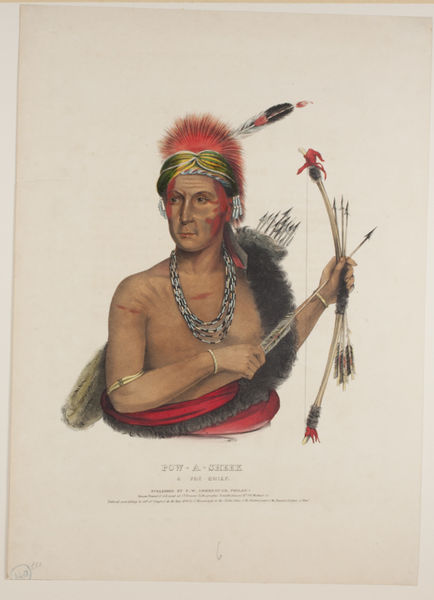
Titel: Pow A Sheek, A Fox Chief
Künstler: J. T. Bowen
Standort: Amherst (Massachusetts, USA)
Institution: Mead Art Museum, Amherst College
Schlagwörter: braun, zeichnung, rot, bogen, feathers, fight, red, soldier, white, black, dark, face, gold, hair, nose, old, painting, portrait, yellow, print, brown, feather, hand, man, skin, head, eyes, drawing, trim, color, fur, mouth, band, illustration, necklace, pfeile, small, human, armband, arms, bracelet, pose, colours, detail, hut, indianer, eye, american, warrior, book, chest, headband, lips, strong, native, native american, wool, shell, forehead, indian, arrow, bow, feder, animal skin, weapon, indians, crossbow, blood, spear, hunter, shoot, marks, arrows, chain, bow and arrow, hunting, headdress, headgear, indigenous, necklet, beads, scars, mm, culture, fell, archer, archery, sheath, spruce, neckless, pelt, shirtless, chief, quiver, facepaint, american indian, neat, pfeil, arror, headger, barechested, intence, handmade, arrors, ceremonial, skinn, necklance, first nation, braclette, braclete, bracelte, pelts